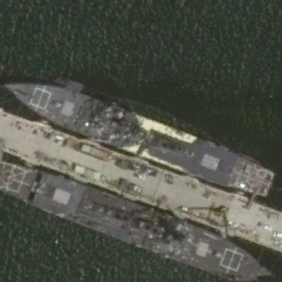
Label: destroyer